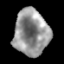
Tissue: lung
Cell type: Others
Senescence score: 0.1603
Nuclear area (px): 1558
Mean DAPI intensity: 148.717